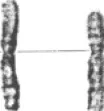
10 metaphase spreads from a bone marrow sample and 15 metaphase spreads from peripheral blood sample.
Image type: pathology (masson_trichrome)